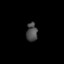
Tissue: lung
Cell type: Endothelial cells
Senescence score: 0.5539
Nuclear area (px): 197
Mean DAPI intensity: 75.239